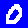
Digit: 0